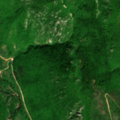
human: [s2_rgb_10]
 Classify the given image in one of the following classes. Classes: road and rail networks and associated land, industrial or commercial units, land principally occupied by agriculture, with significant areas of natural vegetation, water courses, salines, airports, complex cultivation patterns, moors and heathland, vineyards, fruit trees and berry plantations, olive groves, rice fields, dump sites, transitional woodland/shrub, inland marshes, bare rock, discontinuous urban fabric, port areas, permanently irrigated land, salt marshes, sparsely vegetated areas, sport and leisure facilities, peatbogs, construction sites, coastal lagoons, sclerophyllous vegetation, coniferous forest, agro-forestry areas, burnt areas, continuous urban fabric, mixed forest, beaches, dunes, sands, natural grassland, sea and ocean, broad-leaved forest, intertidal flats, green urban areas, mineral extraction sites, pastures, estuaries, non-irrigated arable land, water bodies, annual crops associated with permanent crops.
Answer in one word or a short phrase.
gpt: land principally occupied by agriculture, with significant areas of natural vegetation, broad-leaved forest, transitional woodland/shrub, bare rock